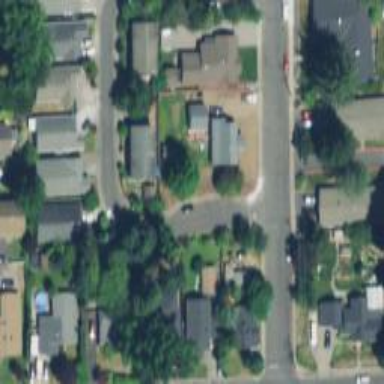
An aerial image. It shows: Residential road with sidewalk on the left.